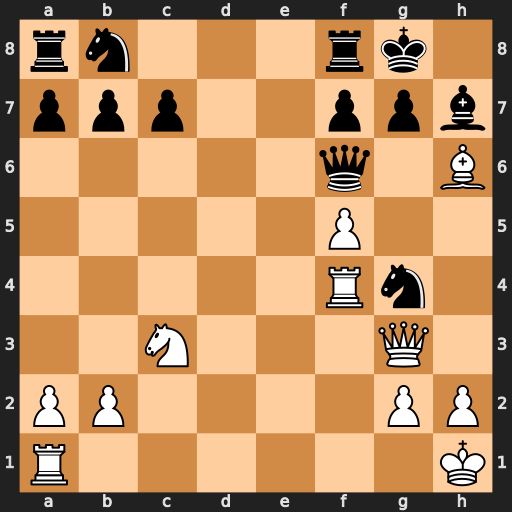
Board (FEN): rn3rk1/ppp2ppb/5q1B/5P2/5Rn1/2N3Q1/PP4PP/R6K
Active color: w
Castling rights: -
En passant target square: -
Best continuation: Rxg4 Qxh6 Rh4 Qxh4 Qxh4